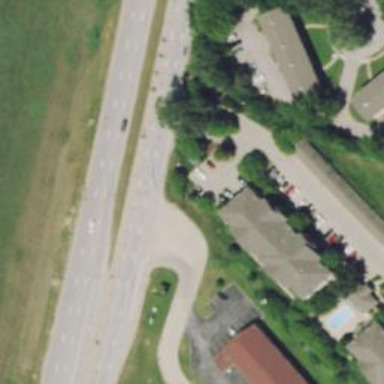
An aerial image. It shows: Primary highway.